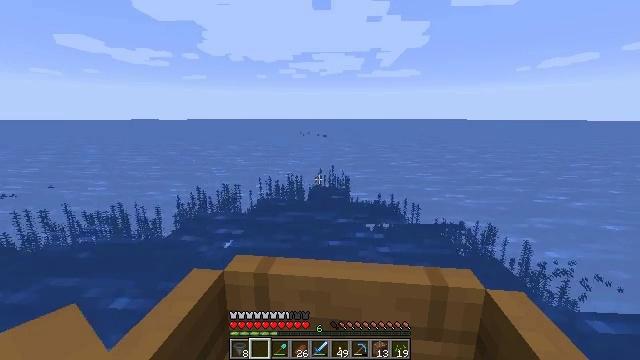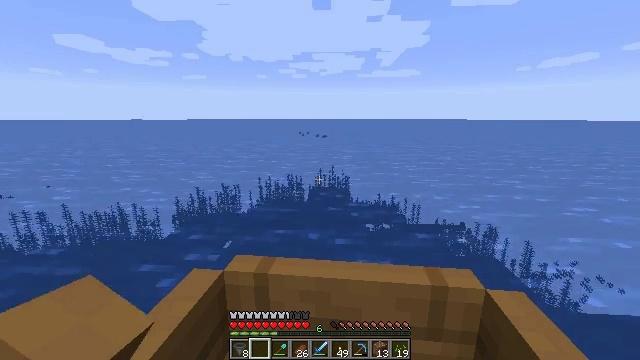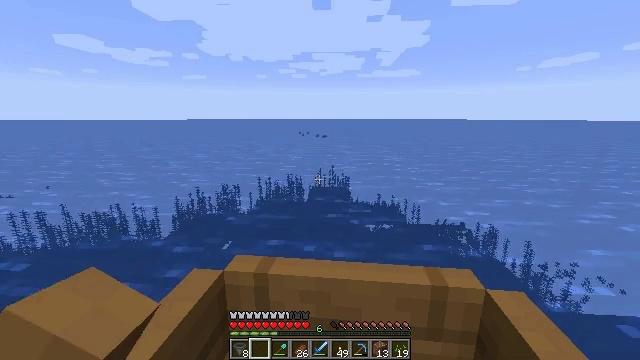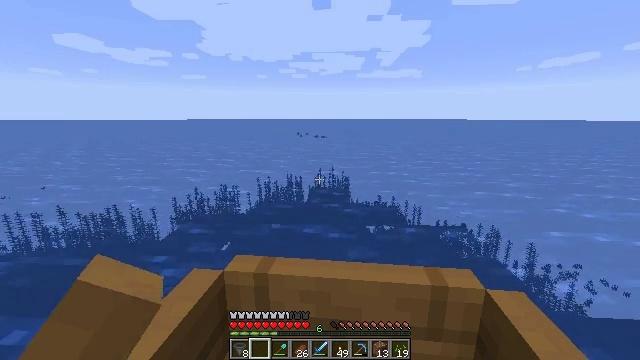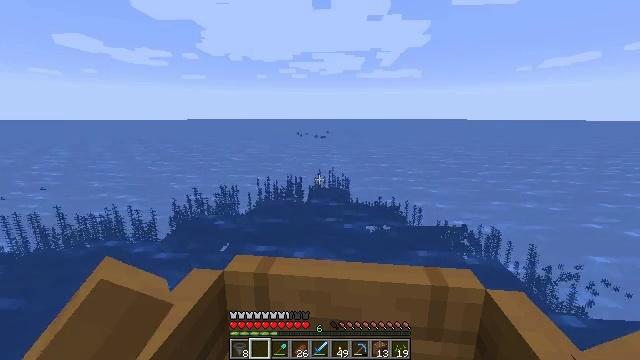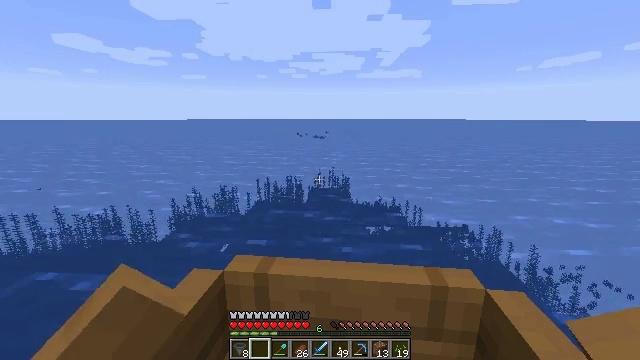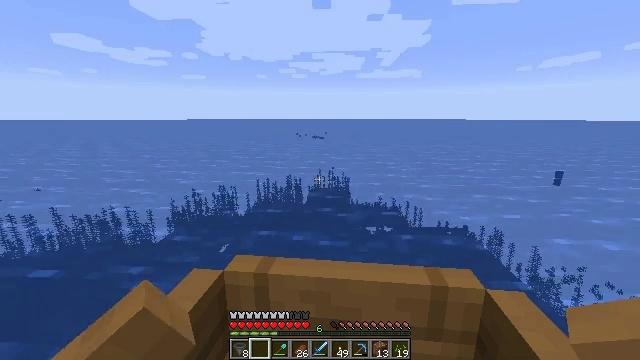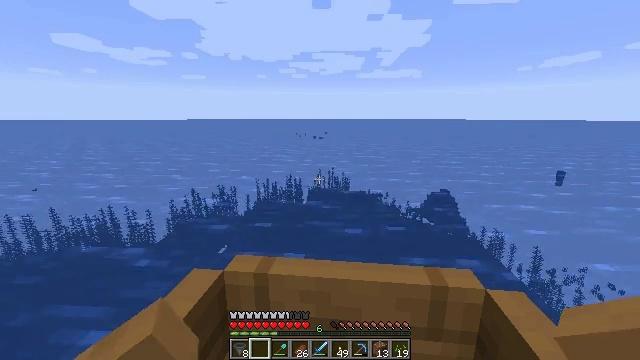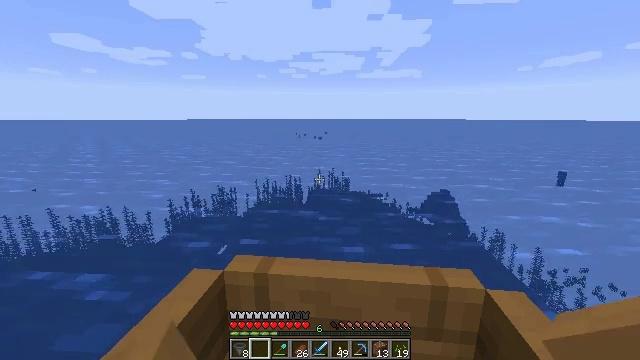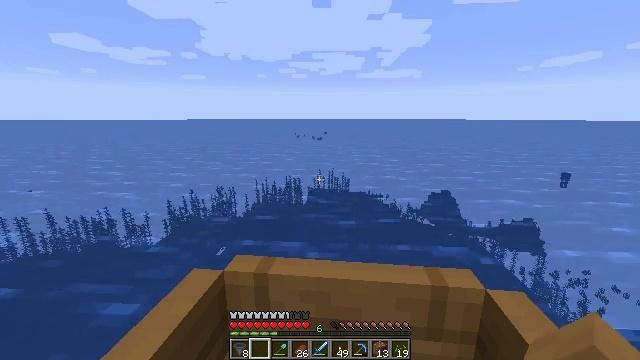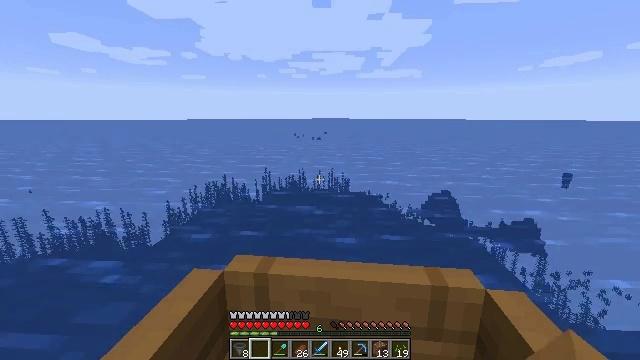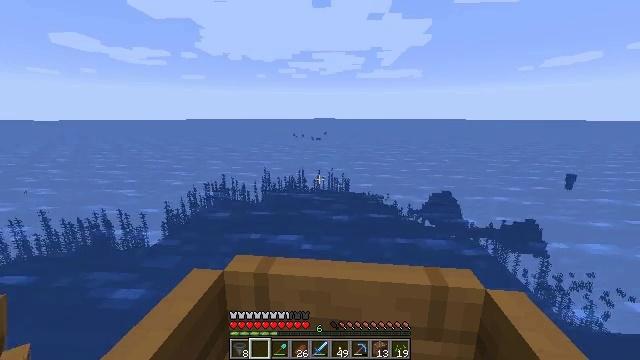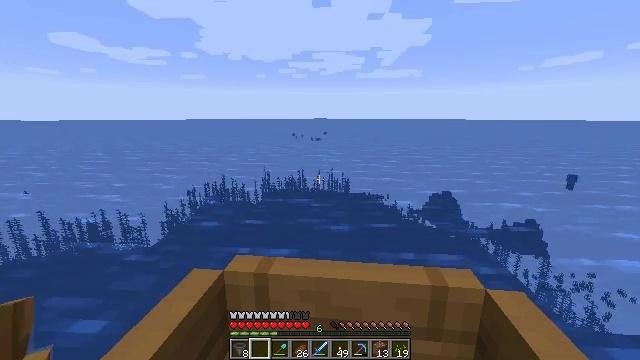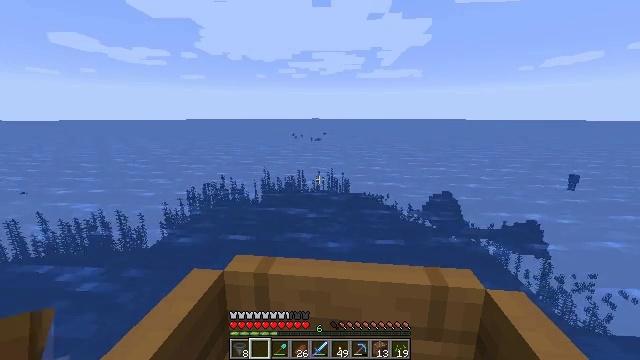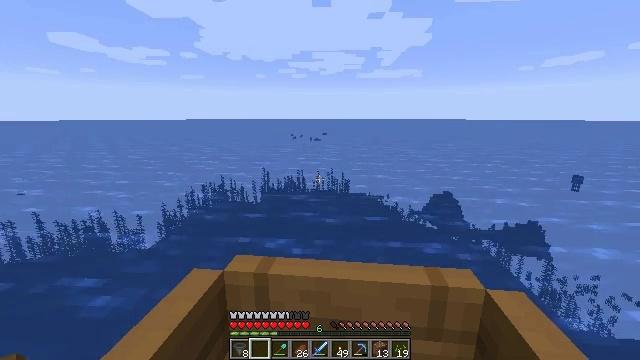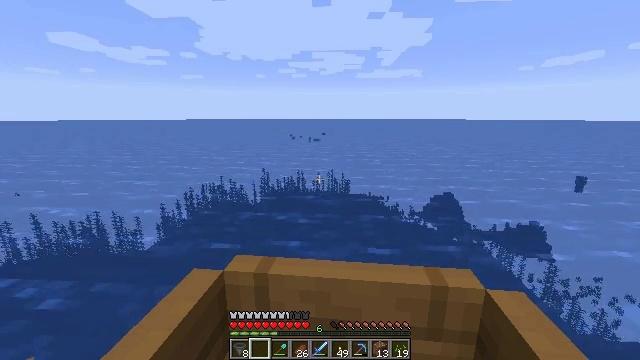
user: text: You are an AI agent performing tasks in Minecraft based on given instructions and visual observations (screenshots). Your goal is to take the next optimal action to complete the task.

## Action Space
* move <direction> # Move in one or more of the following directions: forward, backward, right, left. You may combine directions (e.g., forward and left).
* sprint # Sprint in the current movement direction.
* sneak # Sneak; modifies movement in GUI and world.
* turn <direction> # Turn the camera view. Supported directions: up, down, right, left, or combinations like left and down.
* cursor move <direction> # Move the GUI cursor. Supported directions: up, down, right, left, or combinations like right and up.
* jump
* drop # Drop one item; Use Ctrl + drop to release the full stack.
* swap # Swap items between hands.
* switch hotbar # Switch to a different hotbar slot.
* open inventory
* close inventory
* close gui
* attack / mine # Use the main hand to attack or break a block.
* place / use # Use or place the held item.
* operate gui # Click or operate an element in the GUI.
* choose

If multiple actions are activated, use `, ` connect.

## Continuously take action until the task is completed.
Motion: motion action
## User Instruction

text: Break the cactus block.
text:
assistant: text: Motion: move forward
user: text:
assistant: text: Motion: move forward
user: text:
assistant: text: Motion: move forward
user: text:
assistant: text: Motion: move forward
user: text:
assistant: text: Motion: move forward
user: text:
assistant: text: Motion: move forward
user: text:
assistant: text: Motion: move forward
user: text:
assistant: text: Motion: move forward
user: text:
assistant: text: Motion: move forward
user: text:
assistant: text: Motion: move forward
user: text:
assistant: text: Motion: move forward
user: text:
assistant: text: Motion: move forward
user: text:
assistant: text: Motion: move forward
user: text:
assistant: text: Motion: move forward
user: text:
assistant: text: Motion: move forward
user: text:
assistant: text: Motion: move forward
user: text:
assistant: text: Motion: move forward
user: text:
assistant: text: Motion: move forward
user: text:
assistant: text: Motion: move forward
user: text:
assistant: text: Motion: move forward
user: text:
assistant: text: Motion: move forward
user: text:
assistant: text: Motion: move forward
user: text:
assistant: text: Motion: move forward
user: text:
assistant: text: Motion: move forward
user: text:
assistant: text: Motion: move forward
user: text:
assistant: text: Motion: move forward
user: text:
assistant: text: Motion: move forward
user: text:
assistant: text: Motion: move forward
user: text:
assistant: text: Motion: move forward
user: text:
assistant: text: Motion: move forward